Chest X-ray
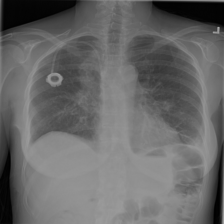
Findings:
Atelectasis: negative
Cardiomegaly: negative
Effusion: negative
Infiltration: negative
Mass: negative
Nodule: negative
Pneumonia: negative
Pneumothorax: negative
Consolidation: negative
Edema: negative
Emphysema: negative
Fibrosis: negative
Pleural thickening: negative
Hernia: negative